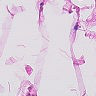
Metastatic tissue present: no